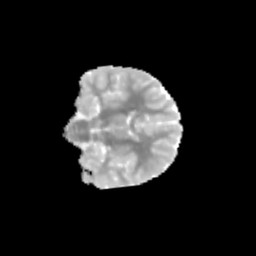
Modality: MD
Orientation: coronal
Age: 10
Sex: female
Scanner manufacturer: siemens
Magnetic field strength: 3 T
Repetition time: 3.8 s
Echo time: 0.07 s